【题型】解答题　【知识点】平面几何　【难度】easy
如图是$6\times 6$的正方形网格，每个小正方形的顶点称为格点，每个小正方形的边长均为1，$\triangle ABC$顶点$A$、$B$、$C$均在格点上．请只用无刻度的直尺，在给定的正方形网格中，按要求画图，保留作图痕迹，不要求写出画法．

\noindent\textbf{(1)} 图1中，请画出$\triangle ABC$中$AC$边上的中线$BD$；

\noindent\textbf{(2)} 图2中，请画出$\triangle BEF$，点$E$、$F$分别在边$AB$、$BC$上，满足$\triangle BEF \sim \triangle BAC$，且相似比为$1:3$．
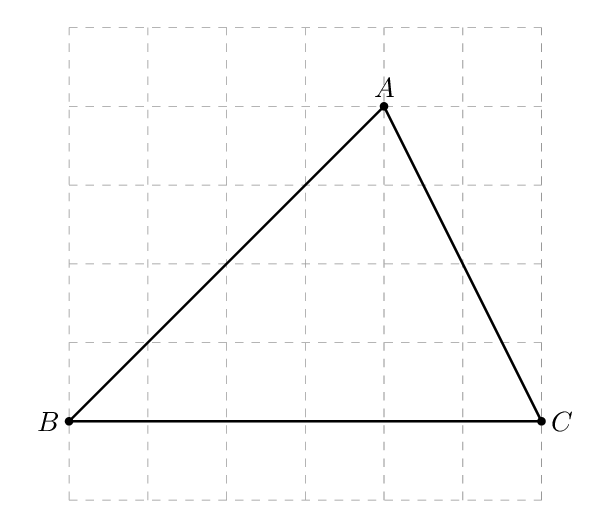
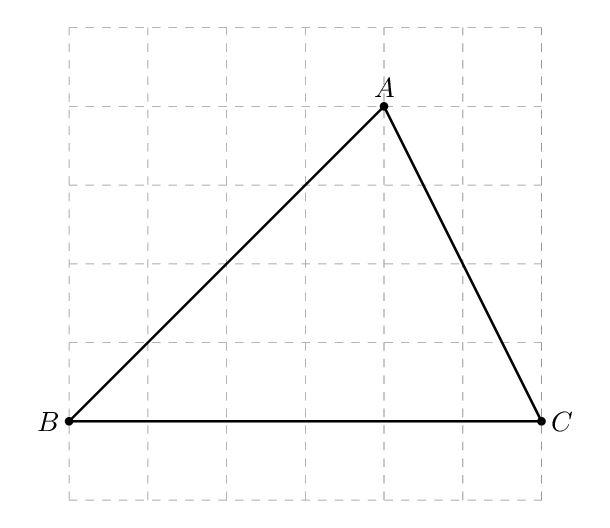
【解答】
\noindent\textbf{【答案】} (1)图见解析

\noindent\textbf{(2)}图见解析

\vspace{0.5em}
\noindent\textbf{【分析】} 本题考查的是格点作图及相似三角形的判定与性质，

\noindent\textbf{(1)} 取线段$AC$中点即格点$D$，连接$BD$即可；

\noindent\textbf{(2)} 取格点$G$、$F$，连接$GF$交$AB$于点$E$，根据$AG \parallel BF$则$\triangle BEF \sim \triangle AEG$，得出$\dfrac{BE}{AE}=\dfrac{BF}{AG}=\dfrac{1}{2}$，则$\dfrac{BE}{BA}=\dfrac{1}{3}=\dfrac{BF}{BC}$，再结合$\angle B = \angle B$，证明$\triangle BEF \sim \triangle BAC$，所以相似比为$1:3$．

\vspace{0.5em}
\noindent\textbf{【详解】}
\noindent\textbf{(1)} 解：如下图，线段$BD$即为所求作；

\noindent\textbf{(2)} 解：$\triangle BEF$即为所求作．

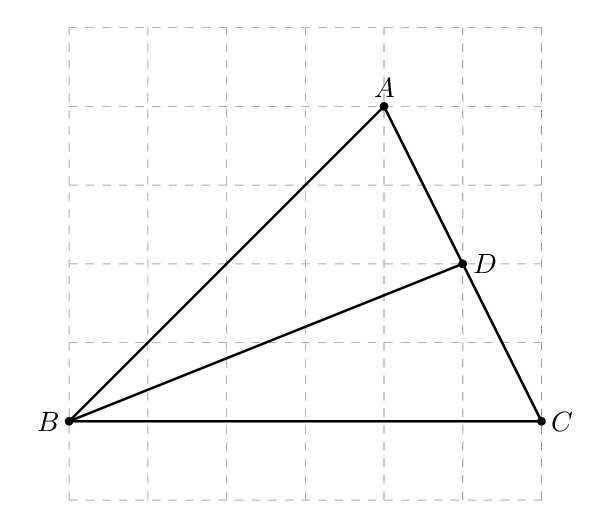
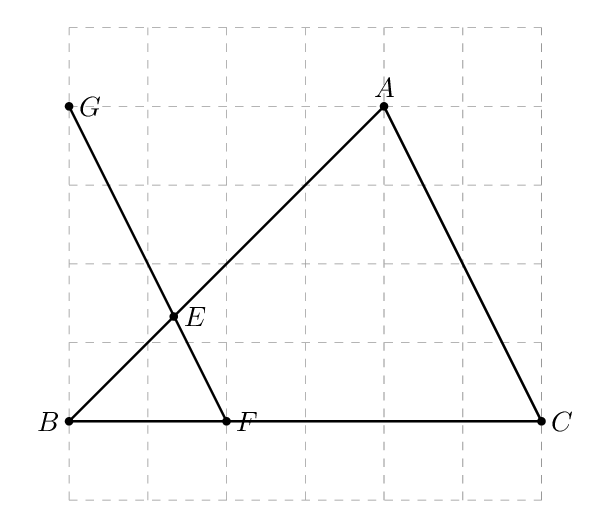